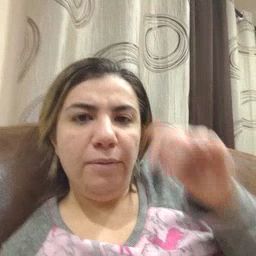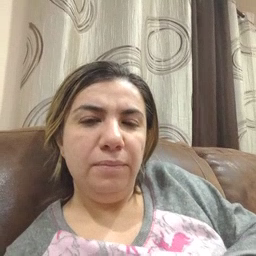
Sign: yellow